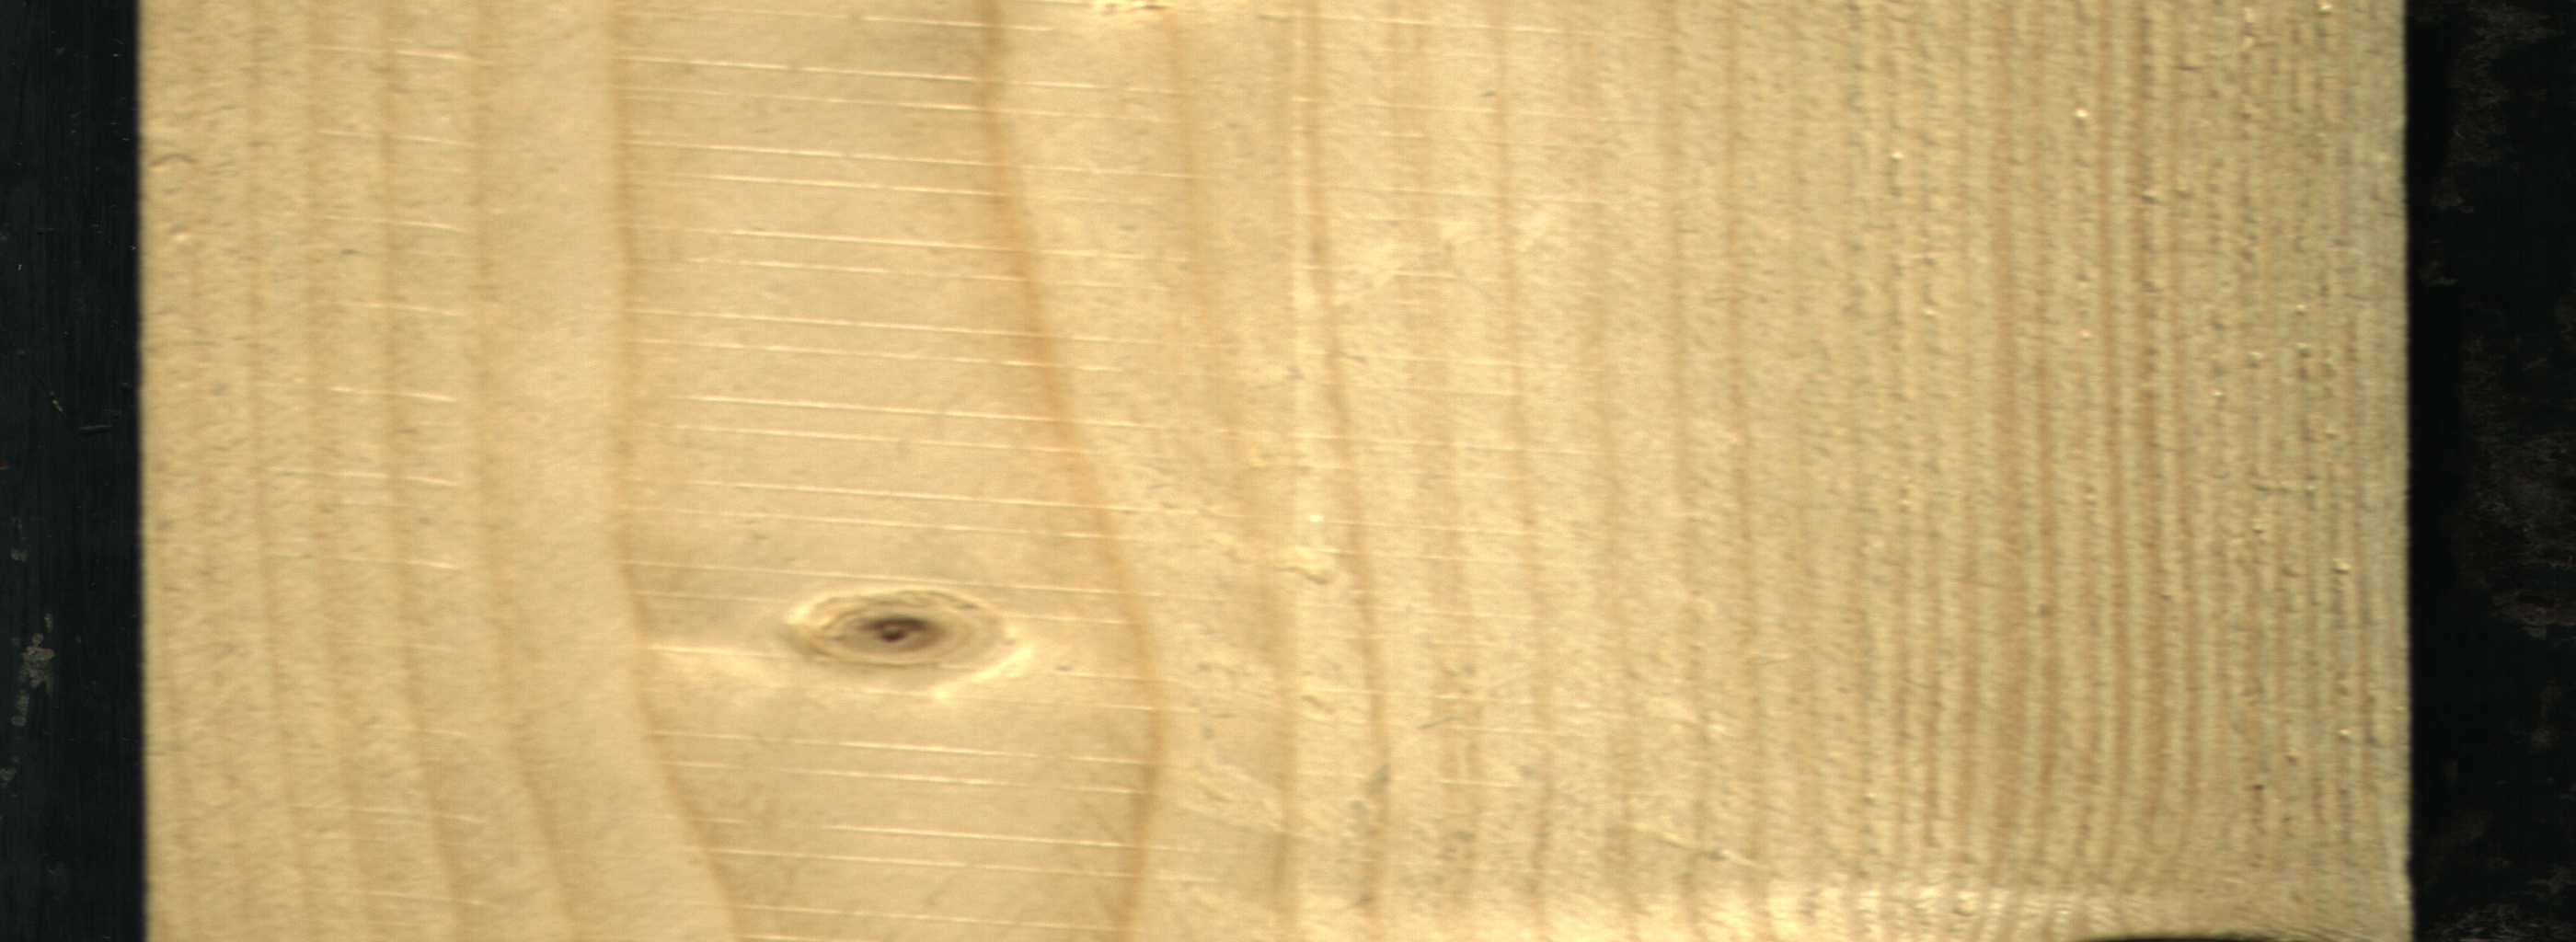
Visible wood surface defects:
Live_Knot